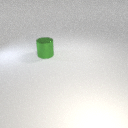
large green metal cylinder